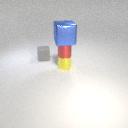
small yellow metal cylinder below small red metal cylinder